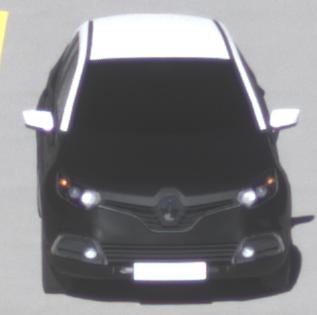
Make: Renault
Model: Captur ENERGY TCe 90
Detailed model: Captur (I)
Model produced from: 2013/06
Model produced until: 2015/05
Doors: 5
Color: black
Road condition: wet road
Daytime: morning or afternoon
Contrast: high contrast